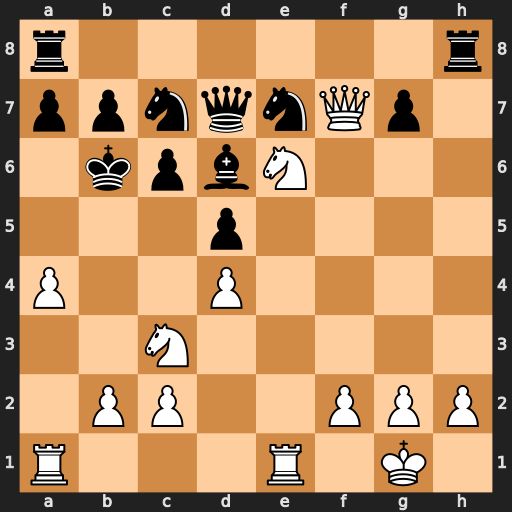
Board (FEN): r6r/ppnqnQp1/1kpbN3/3p4/P2P4/2N5/1PP2PPP/R3R1K1
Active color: w
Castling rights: -
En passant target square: -
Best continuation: Nc5 Bxc5 dxc5+